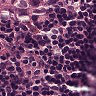
Metastatic tissue present: yes